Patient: sex M, age 56
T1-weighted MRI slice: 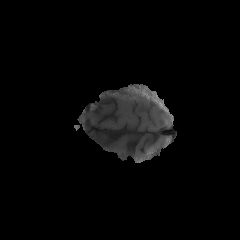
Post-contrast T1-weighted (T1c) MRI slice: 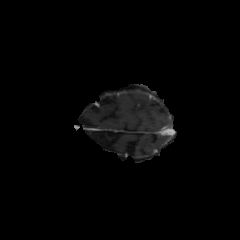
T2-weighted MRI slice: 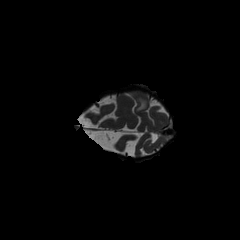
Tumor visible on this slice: yes
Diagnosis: Glioblastoma, IDH-wildtype
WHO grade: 4